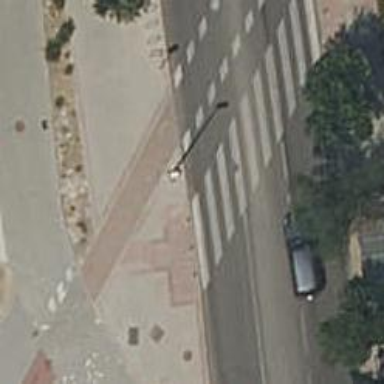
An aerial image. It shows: Tertiary road with shared lane for cyclists.